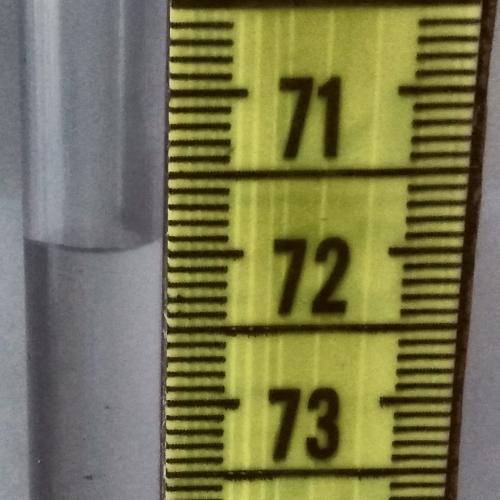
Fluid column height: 71.9 cm